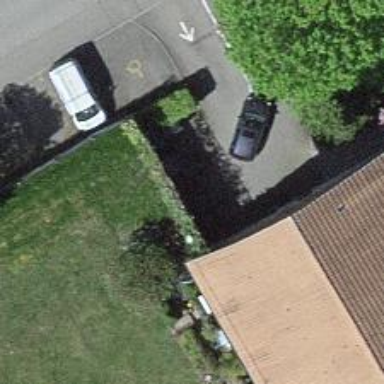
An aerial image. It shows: Parking entrance.